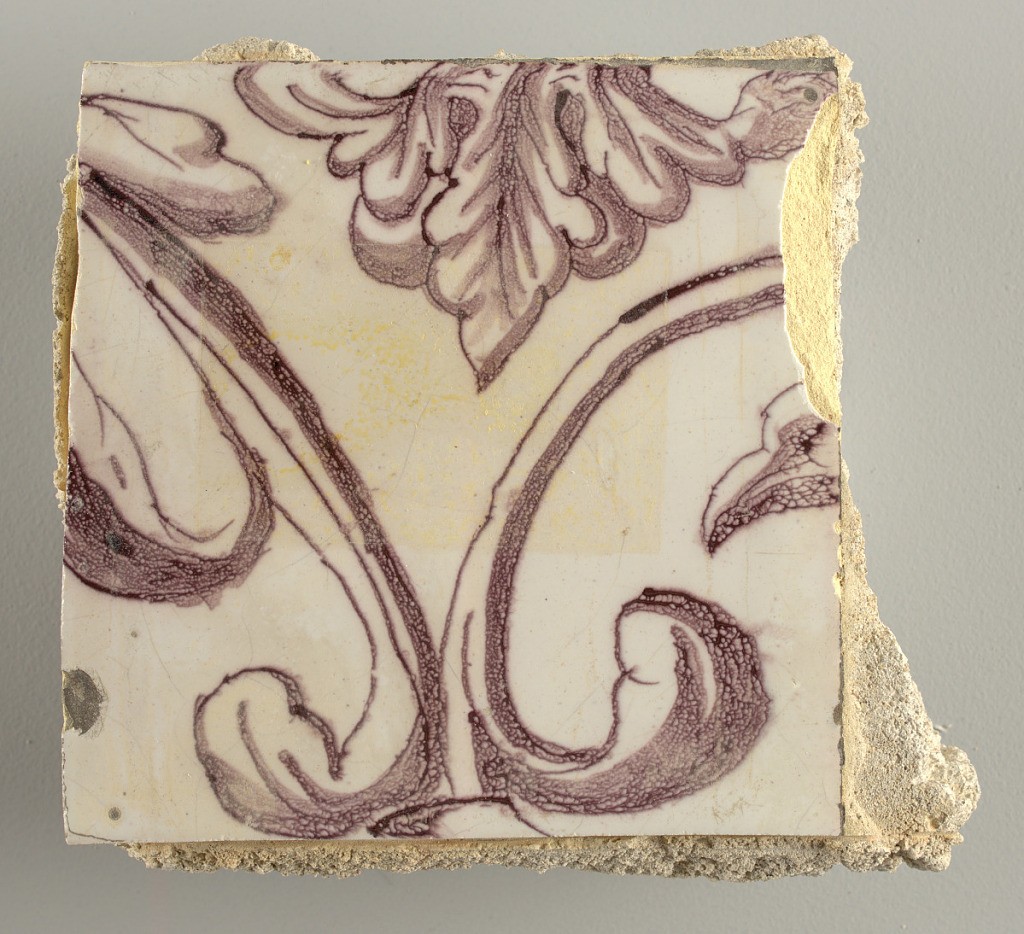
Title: Tile wall facing
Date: ca. 1725
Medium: Tin-glazed earthenware, underglaze
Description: Horizontal rectangle.  Thirty tiles wide and twenty-three tiles high with opening for fireplace eleven tiles wide and ten high.  Foliage arabesques disposed about three vertical axes from which are emphazised by urns at center and right, and at left by the figure of a standing woman carrying an infant on her arm and accompanied by two children.